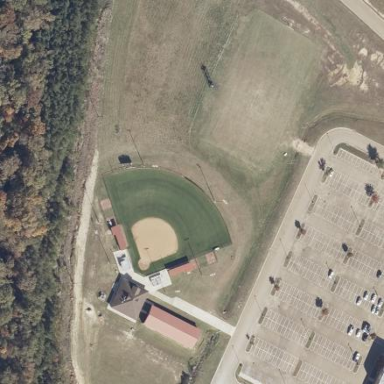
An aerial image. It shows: Baseball pitch for leisure and sports activities.